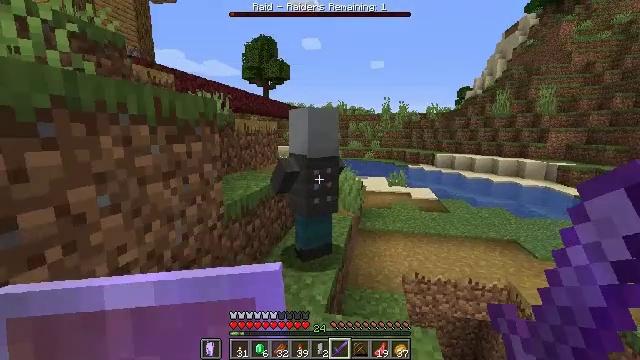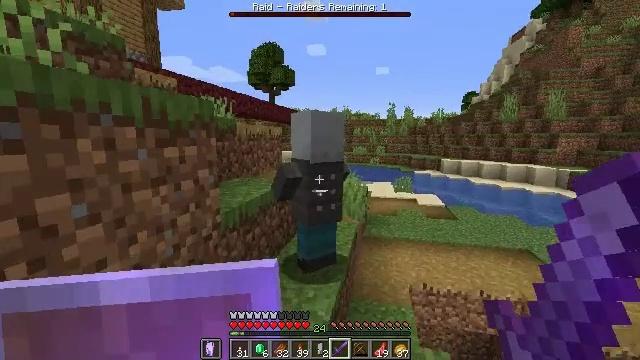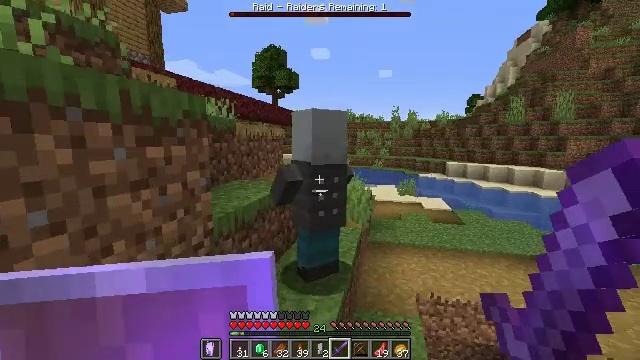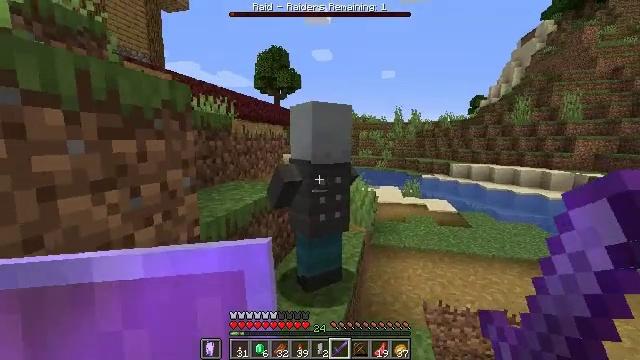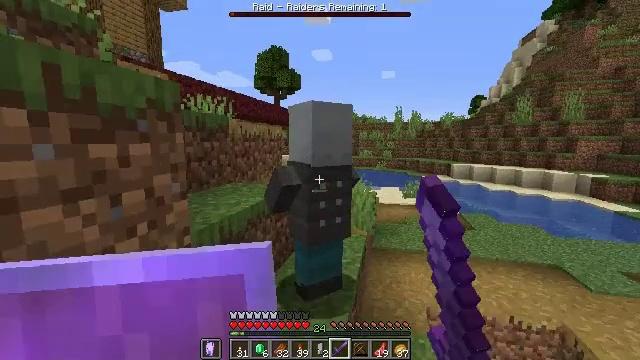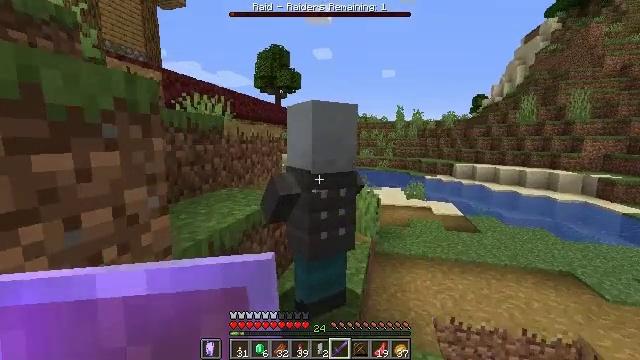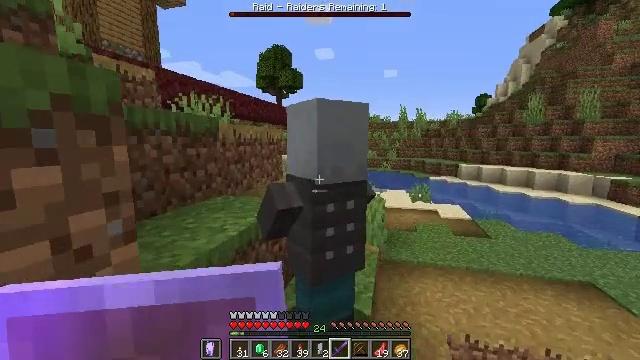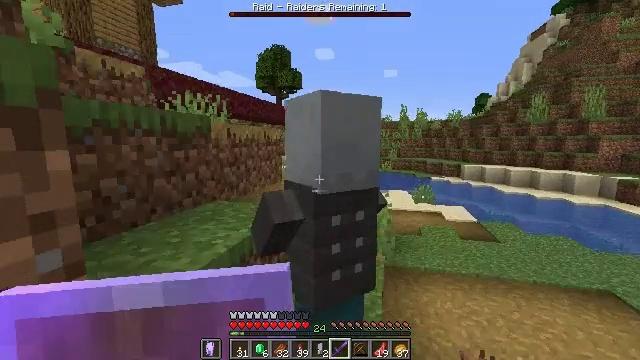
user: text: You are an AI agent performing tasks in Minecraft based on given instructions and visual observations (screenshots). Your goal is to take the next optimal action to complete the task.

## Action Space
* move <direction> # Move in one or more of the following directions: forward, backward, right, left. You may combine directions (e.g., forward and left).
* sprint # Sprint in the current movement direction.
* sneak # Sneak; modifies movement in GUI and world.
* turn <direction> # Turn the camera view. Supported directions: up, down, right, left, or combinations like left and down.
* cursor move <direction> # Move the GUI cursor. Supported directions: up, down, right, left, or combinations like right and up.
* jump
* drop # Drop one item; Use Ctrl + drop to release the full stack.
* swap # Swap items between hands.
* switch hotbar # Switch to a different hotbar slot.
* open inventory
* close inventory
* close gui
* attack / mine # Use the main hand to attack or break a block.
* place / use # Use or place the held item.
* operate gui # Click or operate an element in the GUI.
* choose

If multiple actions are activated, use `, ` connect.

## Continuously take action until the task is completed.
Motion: motion action
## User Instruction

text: Fight an illager.
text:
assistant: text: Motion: move forward, turn left and up
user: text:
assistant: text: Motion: move forward
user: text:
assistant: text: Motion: move forward, attack / mine
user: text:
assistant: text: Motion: move forward, attack / mine
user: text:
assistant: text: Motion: move forward, attack / mine
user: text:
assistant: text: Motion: move forward, attack / mine
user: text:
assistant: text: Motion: move forward
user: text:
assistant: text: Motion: no_op